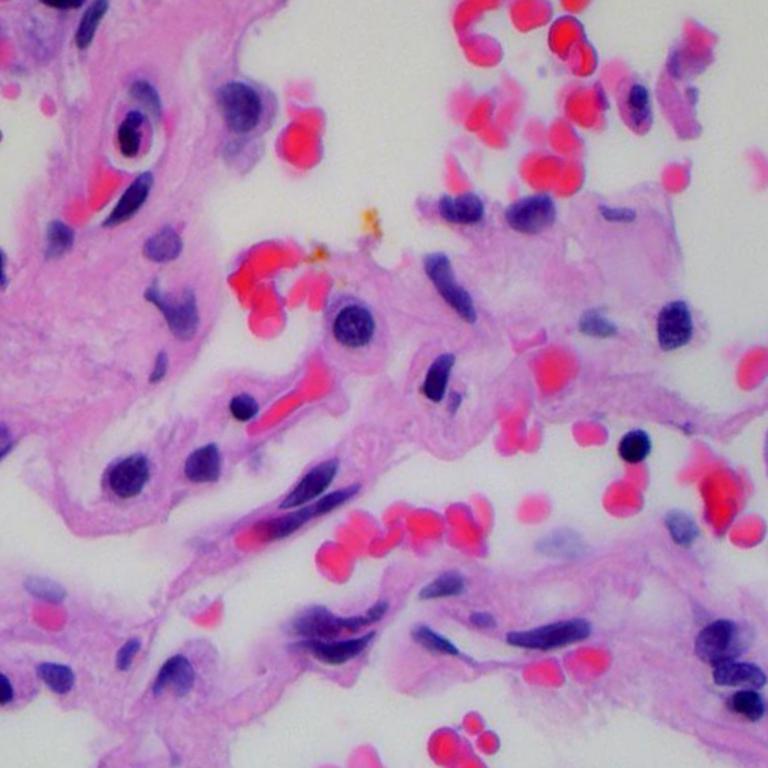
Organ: lung
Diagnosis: benign